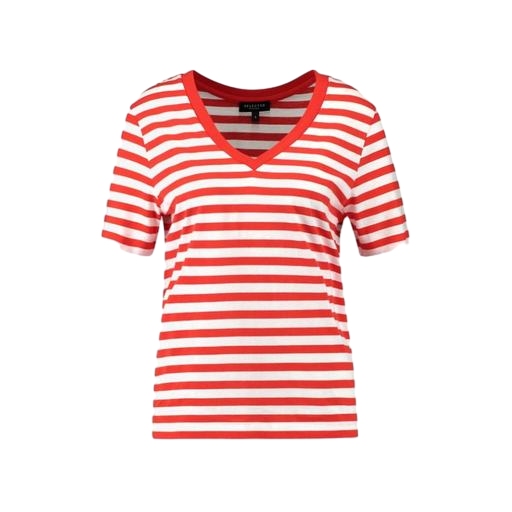
striped red and white shirt, red striped tee, red striped jersey tee, white background